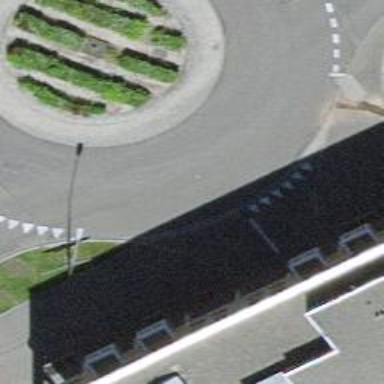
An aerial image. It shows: Tertiary road made of asphalt leading to roundabout junction.